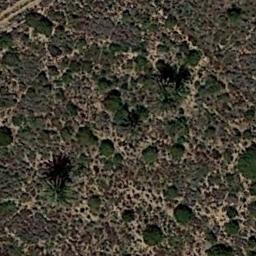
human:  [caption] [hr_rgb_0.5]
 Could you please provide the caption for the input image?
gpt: A lot of dense chaparrals of different kinds and sizes grow in the desert .

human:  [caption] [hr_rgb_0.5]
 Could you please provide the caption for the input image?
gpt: Only scattered weeds can be seen in this desert .

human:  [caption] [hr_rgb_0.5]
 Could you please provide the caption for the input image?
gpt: Chaparral is densely distributed on the sand .

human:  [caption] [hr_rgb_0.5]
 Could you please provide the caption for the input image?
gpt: There are many different kinds of bushes make up the chaparral in the bare land .

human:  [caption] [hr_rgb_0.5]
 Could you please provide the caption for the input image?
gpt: The plants in the chaparral vary in size .